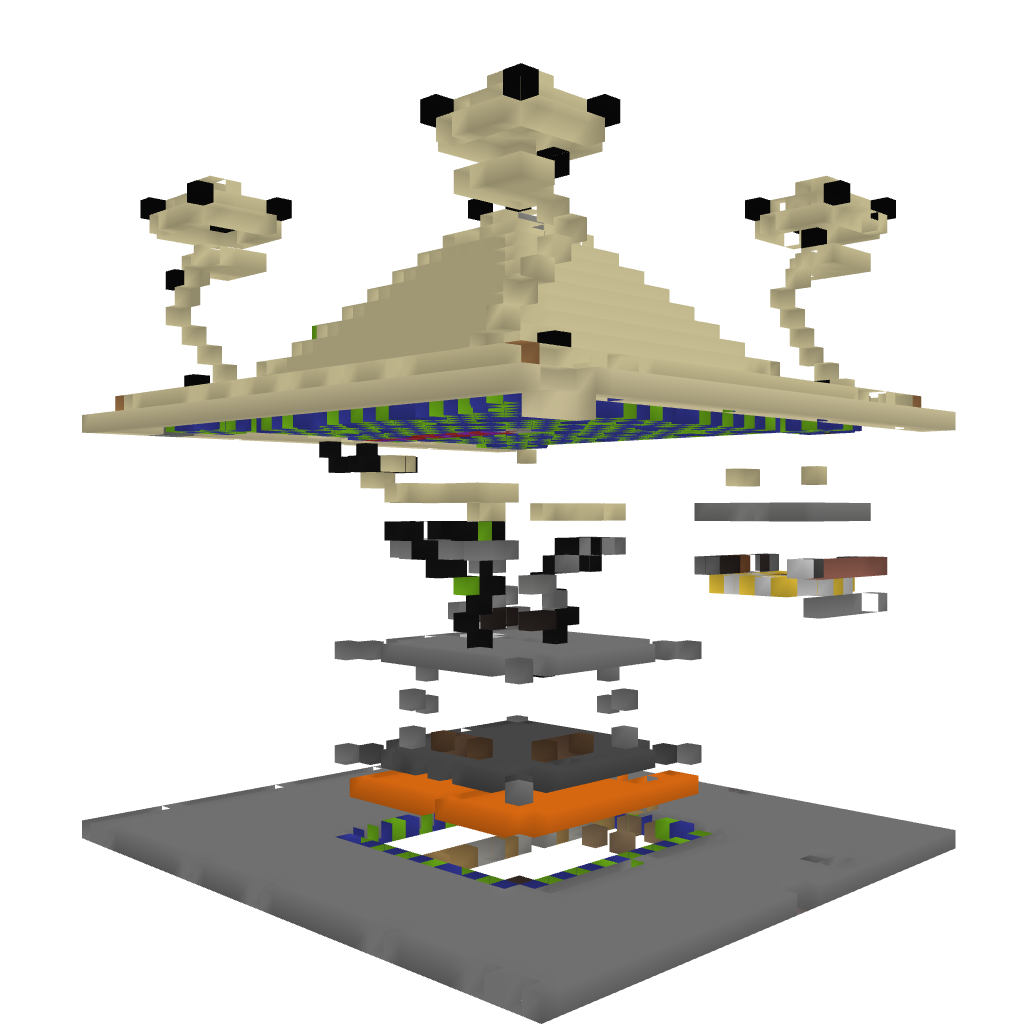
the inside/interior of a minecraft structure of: PartyTemple